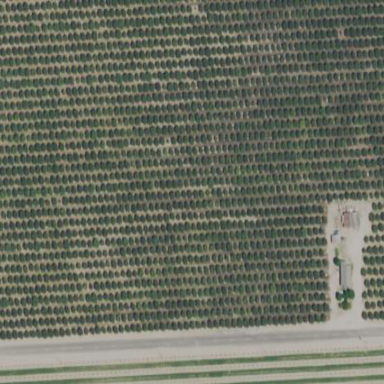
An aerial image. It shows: Orchard filled with persimmon trees.